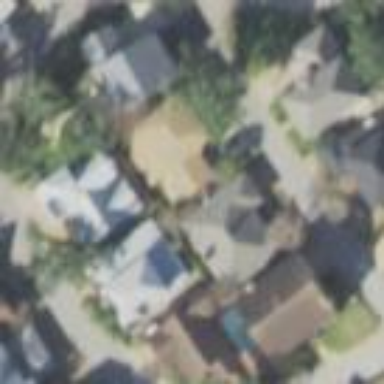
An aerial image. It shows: Residential area composed of single-family homes.